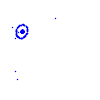
Particle: pion